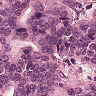
Metastatic tissue present: yes